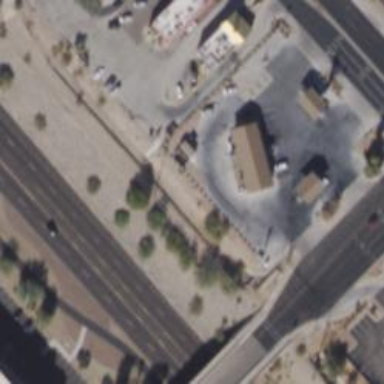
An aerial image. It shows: Convenience shop.